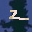
Label: 2